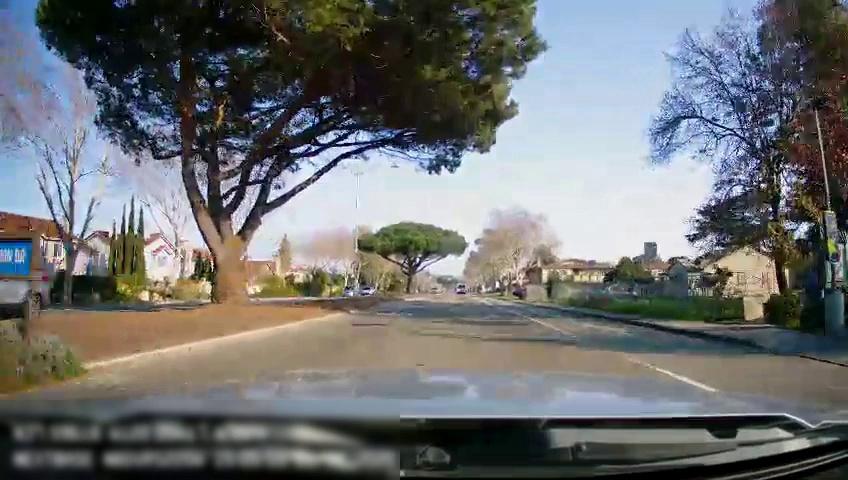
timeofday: Day
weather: Sunny
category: Drivable Space
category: Vehicles | SUV
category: Vehicles | Car
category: Lanes | Current Lane